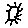
Label: sun